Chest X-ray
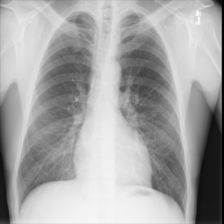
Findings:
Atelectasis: negative
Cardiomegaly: negative
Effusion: negative
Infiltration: negative
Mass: negative
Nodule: negative
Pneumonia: negative
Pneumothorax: negative
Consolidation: negative
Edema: negative
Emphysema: negative
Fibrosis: negative
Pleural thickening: negative
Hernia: negative